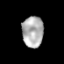
Tissue: prostate
Cell type: T cells
Senescence score: 0.357
Nuclear area (px): 649
Mean DAPI intensity: 175.293